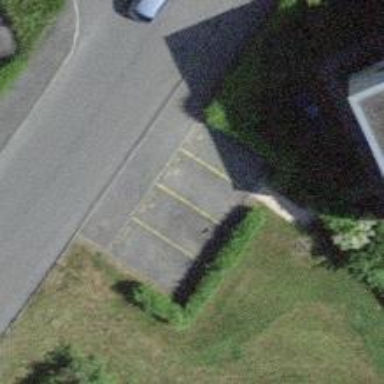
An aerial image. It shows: Street-side parking area.